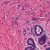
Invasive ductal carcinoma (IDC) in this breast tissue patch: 0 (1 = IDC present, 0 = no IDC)